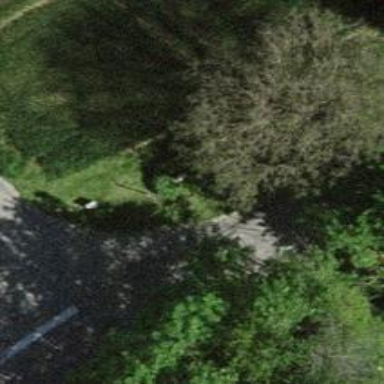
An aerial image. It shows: Historic wayside cross.